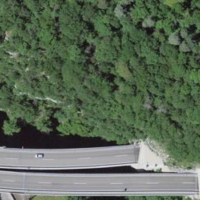
EUNIS habitat code: 57
Species observed at this site:
Salvia glutinosa
Mercurialis perennis
Aruncus dioicus